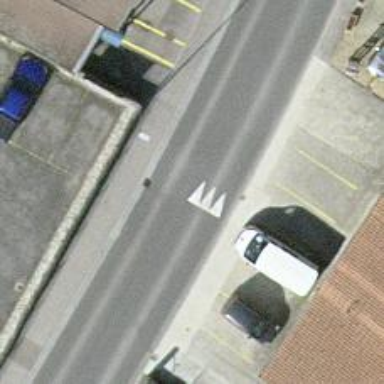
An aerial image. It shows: Bump for traffic calming.